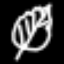
Label: leaf